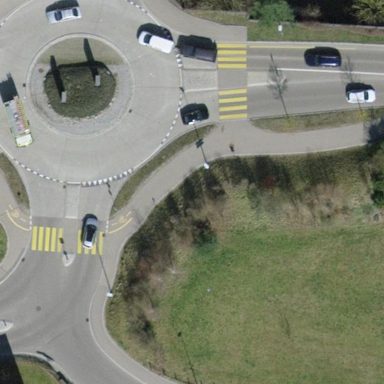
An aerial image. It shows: Primary highway with asphalt surface leading to roundabout.